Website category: movie
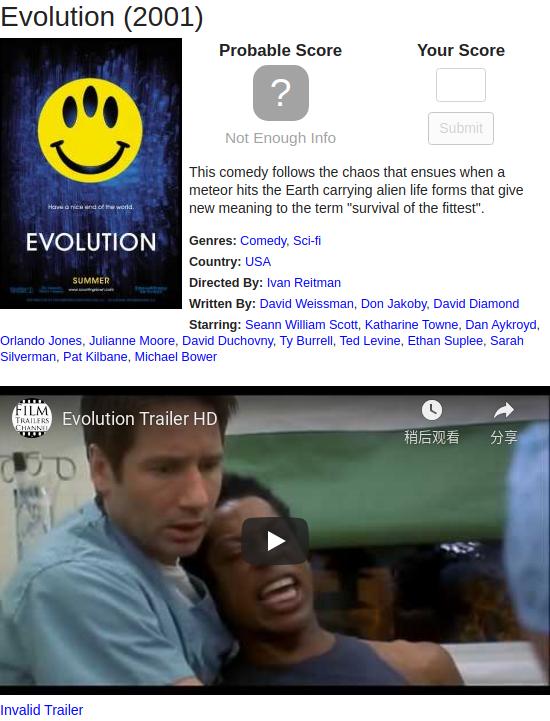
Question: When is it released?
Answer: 2001

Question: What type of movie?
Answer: Comedy

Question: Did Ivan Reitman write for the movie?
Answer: no

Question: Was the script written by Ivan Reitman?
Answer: no

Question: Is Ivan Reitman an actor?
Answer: no

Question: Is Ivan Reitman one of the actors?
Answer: no

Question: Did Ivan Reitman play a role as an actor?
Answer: no

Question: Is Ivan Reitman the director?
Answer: yes

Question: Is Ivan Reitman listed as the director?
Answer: yes

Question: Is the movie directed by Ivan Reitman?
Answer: yes

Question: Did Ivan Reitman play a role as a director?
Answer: yes

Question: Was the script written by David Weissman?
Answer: yes

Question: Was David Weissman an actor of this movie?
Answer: no

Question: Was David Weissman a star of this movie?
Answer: no

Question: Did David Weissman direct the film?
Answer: no

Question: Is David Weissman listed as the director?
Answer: no

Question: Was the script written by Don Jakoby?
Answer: yes

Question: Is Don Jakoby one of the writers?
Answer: yes

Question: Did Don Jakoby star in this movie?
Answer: no

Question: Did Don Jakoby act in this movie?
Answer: no

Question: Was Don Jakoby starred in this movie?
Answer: no

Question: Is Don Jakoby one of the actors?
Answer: no

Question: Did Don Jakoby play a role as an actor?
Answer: no

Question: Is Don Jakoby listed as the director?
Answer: no

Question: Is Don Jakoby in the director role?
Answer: no

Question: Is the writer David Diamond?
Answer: yes

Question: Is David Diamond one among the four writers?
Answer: yes

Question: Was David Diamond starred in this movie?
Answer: no

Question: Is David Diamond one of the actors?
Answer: no

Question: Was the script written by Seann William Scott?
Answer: no

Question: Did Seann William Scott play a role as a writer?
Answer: no

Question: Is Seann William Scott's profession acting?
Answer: yes

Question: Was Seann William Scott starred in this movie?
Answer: yes

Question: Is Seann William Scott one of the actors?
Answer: yes

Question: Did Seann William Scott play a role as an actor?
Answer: yes

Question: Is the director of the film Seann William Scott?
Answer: no

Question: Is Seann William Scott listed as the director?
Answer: no

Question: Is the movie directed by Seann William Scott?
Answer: no

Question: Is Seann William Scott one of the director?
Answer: no

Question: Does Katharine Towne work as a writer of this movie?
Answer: no

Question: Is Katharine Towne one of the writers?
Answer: no

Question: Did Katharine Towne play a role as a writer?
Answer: no

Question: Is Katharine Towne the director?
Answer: no

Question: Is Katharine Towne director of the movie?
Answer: no

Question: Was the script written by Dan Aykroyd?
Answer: no

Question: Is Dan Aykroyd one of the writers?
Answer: no

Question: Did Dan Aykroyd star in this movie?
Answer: yes

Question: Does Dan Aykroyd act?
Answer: yes

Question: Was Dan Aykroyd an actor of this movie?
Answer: yes

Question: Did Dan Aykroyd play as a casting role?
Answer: yes

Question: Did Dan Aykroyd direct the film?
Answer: no

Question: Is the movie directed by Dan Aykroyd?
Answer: no

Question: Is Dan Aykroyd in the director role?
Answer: no

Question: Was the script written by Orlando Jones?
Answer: no

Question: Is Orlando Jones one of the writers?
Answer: no

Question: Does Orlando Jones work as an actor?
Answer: yes

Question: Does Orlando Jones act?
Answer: yes

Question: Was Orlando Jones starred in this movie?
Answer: yes

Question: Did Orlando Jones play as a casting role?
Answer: yes

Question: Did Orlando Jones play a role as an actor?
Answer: yes

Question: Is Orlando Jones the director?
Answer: no

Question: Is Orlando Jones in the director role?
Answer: no

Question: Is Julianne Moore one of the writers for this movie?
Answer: no

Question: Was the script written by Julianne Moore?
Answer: no